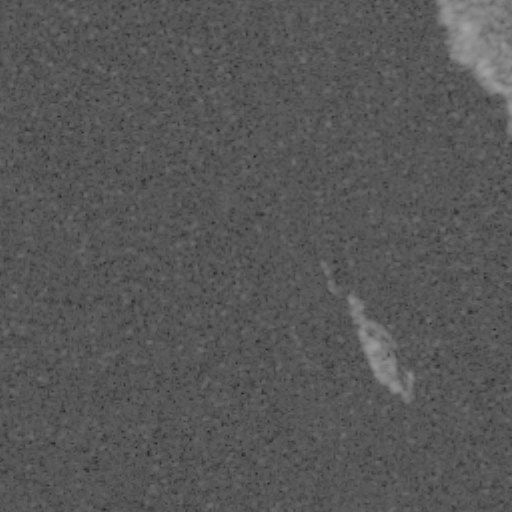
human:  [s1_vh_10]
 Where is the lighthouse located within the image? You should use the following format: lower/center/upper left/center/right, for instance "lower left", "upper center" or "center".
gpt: The lighthouse is located in the lower right of the image.
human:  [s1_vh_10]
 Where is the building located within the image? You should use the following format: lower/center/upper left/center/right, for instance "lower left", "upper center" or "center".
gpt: The building is located in the lower right of the image.
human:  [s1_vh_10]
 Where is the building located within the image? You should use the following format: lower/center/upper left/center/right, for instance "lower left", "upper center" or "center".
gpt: The building is located in the lower right of the image.
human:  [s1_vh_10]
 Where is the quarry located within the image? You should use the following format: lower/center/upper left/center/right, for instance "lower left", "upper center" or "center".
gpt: There is no quarry in the image.

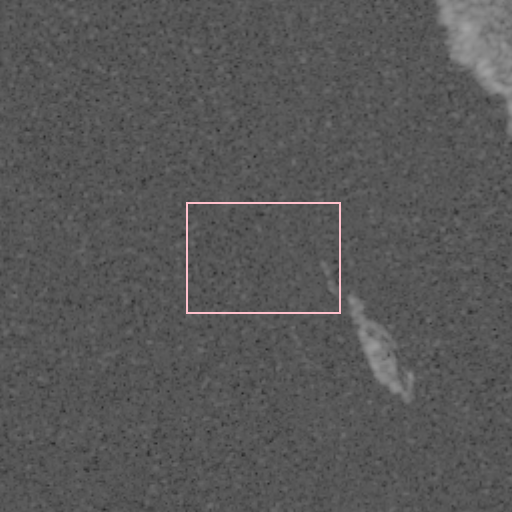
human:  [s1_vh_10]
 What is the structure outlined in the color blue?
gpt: There is no blue outline.
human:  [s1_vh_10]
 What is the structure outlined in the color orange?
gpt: There is no structure outlined in orange.